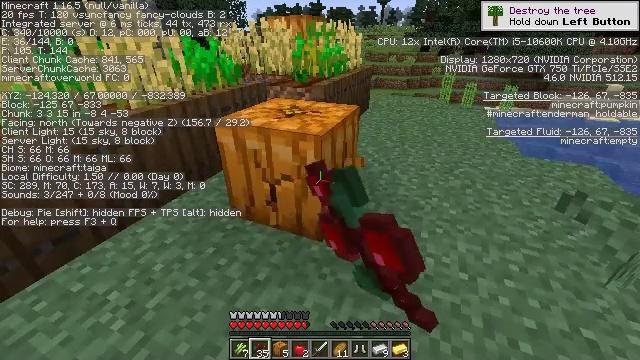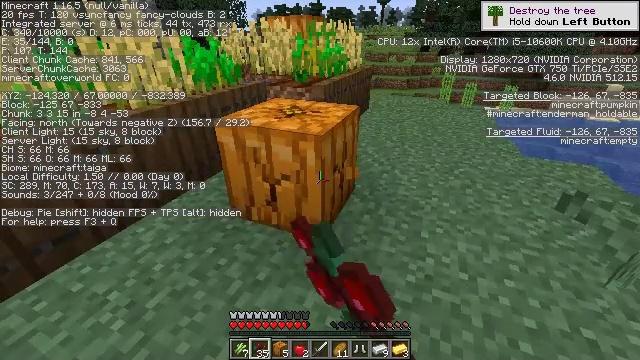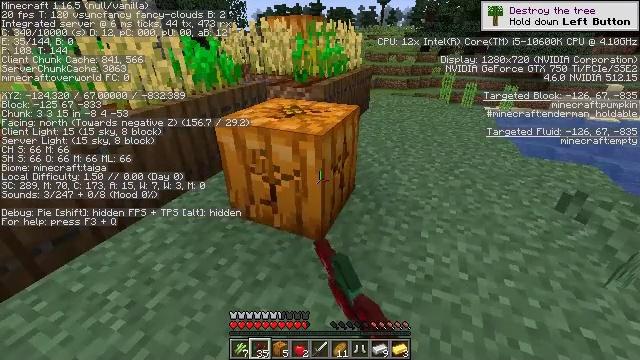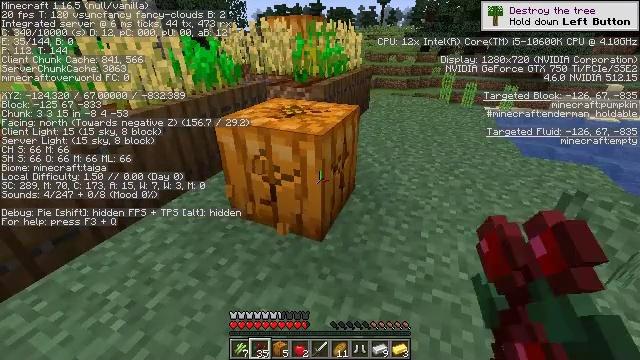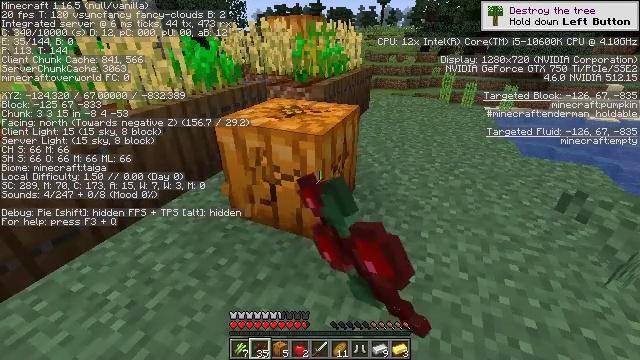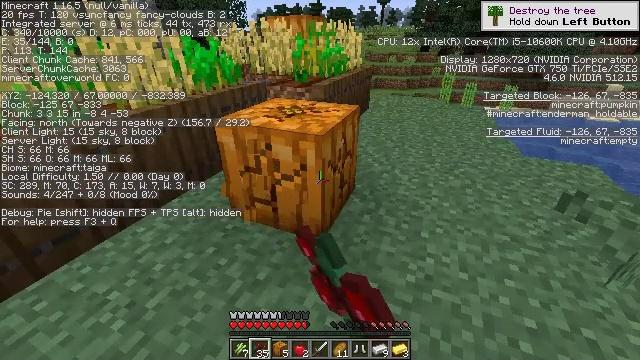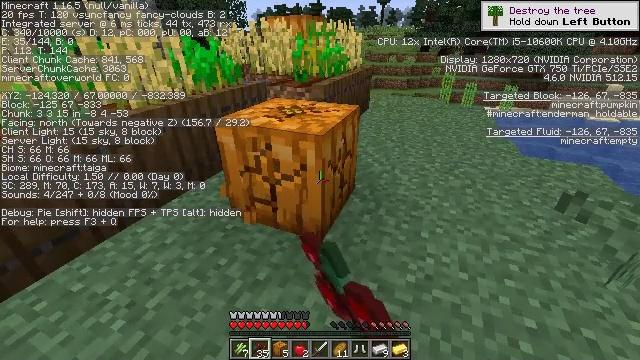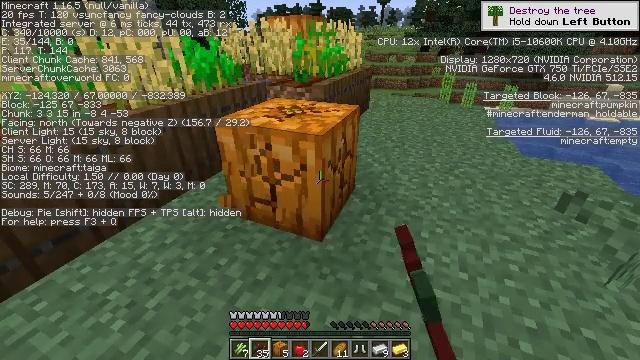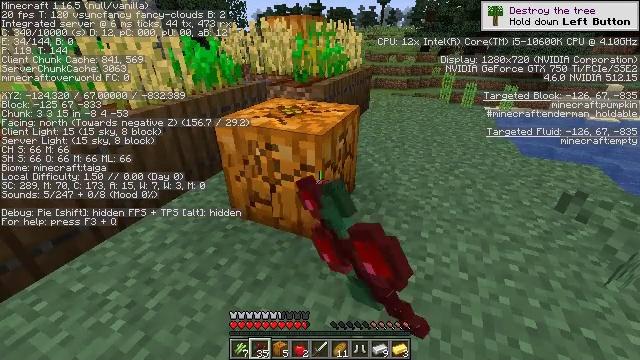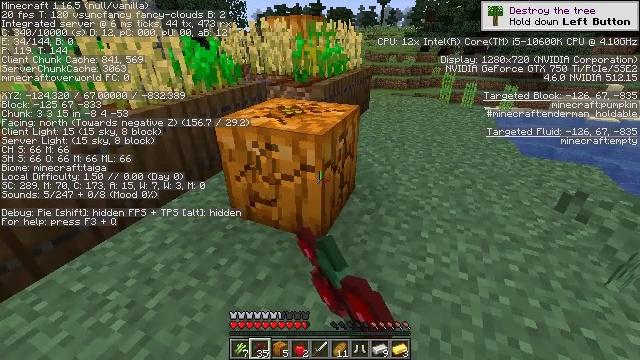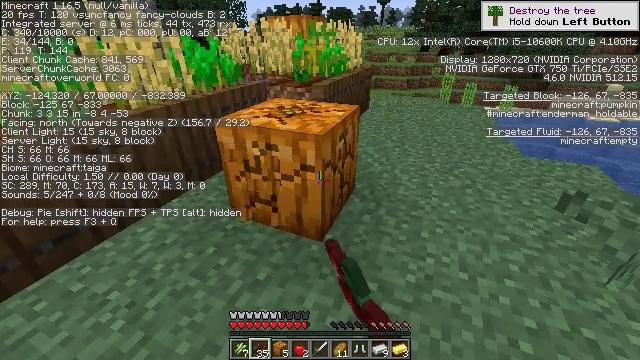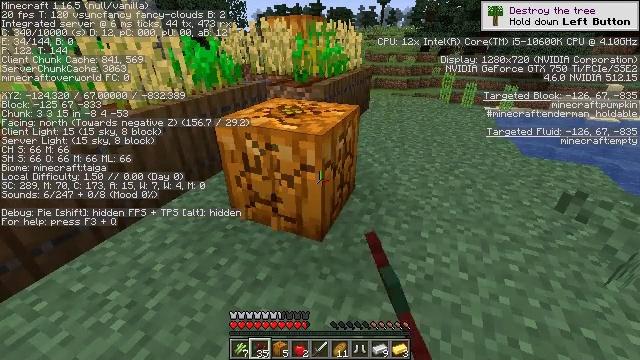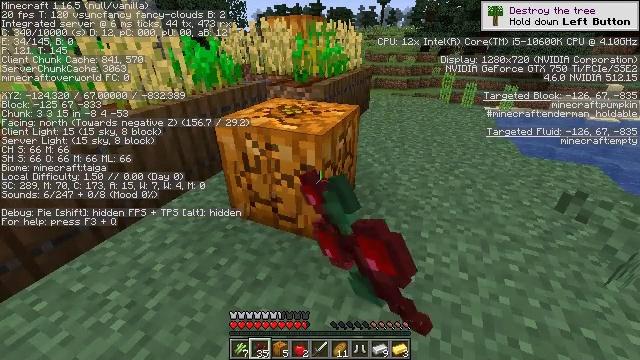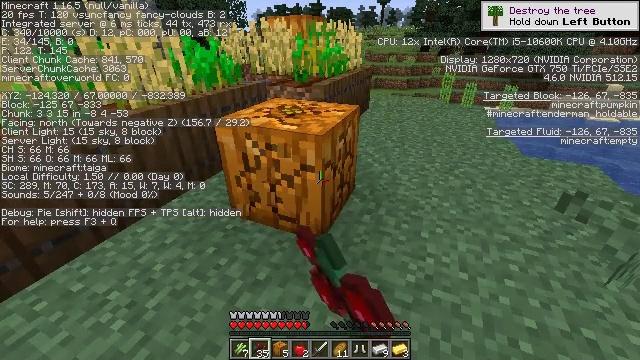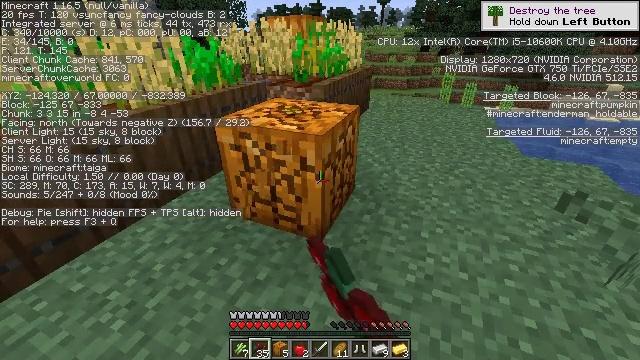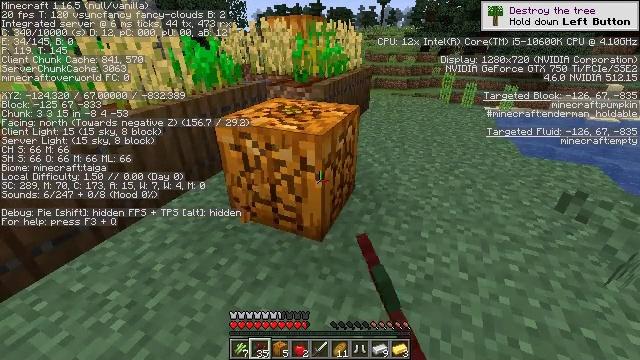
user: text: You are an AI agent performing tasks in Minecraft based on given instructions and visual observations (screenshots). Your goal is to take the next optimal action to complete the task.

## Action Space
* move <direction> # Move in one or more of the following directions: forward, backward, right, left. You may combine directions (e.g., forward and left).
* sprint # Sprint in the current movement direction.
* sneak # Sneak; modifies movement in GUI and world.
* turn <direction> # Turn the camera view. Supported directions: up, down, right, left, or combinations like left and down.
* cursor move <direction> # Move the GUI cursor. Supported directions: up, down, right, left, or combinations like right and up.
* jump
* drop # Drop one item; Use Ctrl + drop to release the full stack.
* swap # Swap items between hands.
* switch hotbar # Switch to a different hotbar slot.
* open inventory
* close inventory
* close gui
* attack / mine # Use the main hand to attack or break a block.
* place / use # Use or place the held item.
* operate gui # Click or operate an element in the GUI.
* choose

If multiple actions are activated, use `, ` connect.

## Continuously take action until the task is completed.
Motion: motion action
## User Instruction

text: Gather a pumpkin block.
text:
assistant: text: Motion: attack / mine
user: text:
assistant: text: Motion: attack / mine
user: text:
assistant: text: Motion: attack / mine
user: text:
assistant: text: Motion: attack / mine
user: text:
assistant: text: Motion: attack / mine
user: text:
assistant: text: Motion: attack / mine
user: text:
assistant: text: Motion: attack / mine
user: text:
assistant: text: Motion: attack / mine
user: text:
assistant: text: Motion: attack / mine
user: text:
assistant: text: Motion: attack / mine
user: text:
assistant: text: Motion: attack / mine
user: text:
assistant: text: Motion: attack / mine
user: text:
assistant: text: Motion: attack / mine
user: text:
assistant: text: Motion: attack / mine
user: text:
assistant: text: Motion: attack / mine
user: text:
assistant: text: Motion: attack / mine
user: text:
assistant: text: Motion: attack / mine
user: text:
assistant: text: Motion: attack / mine
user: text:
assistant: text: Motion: attack / mine
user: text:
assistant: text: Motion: attack / mine
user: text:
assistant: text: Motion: attack / mine
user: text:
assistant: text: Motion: attack / mine
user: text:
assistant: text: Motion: attack / mine
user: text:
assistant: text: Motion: attack / mine
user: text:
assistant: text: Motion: attack / mine
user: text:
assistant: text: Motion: attack / mine
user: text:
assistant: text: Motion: attack / mine
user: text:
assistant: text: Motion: move forward, attack / mine
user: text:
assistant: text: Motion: move forward, attack / mine
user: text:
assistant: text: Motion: move forward